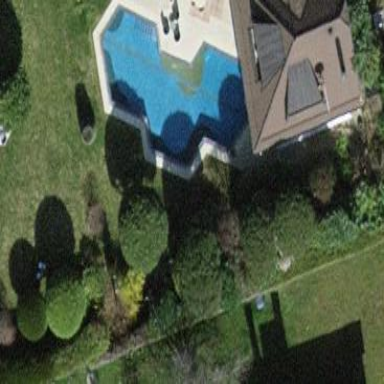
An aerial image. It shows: Swimming pool located in leisure land.